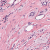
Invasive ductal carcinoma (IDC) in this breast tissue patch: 0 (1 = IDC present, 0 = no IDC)